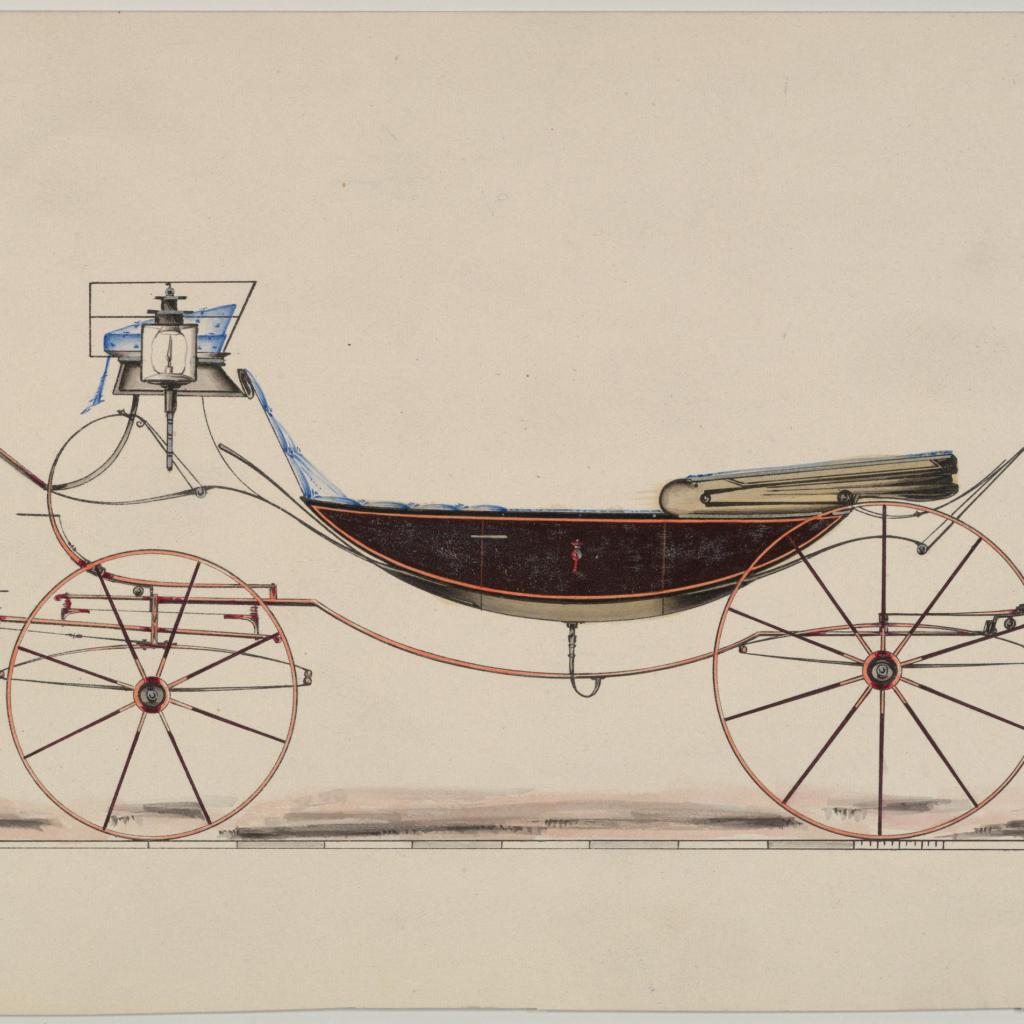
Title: Caleche (unnumbered)
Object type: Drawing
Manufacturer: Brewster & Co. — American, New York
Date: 1850–70
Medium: Pen and black ink, watercolor and gouache with gum arabic and metallic ink
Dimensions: plate: 5 5/8 x 9 1/4 in. (14.3 x 23.5 cm)
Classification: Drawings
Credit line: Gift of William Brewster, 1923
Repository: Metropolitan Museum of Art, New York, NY